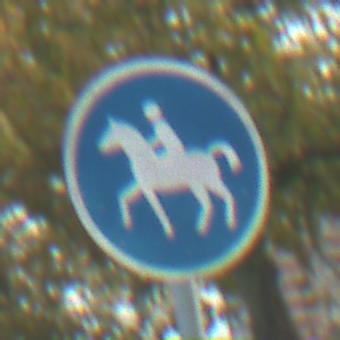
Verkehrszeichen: Reitweg
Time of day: MorningAfternoon
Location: Outdoor (Urban)
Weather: PartlyCloudy
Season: NotSpecified
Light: Natural